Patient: sex M, age 49
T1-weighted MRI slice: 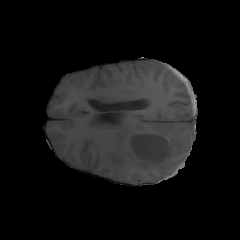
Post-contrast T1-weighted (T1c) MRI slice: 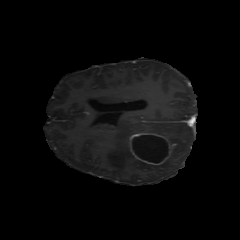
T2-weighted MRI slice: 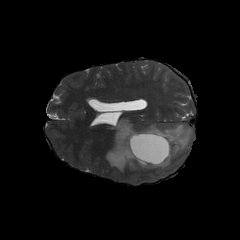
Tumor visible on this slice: yes
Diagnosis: Astrocytoma, IDH-mutant
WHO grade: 4